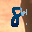
Label: 8